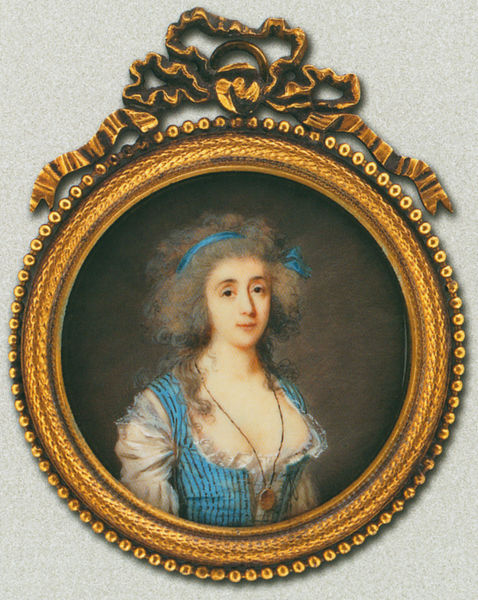
Titel: Dame in blau gestreiftem Kleid mit Medaillon
Künstler: Jacques Antoine Marie Lemoine
Institution: Celle, Bomann-Museum
Schlagwörter: blau, gemälde, kopf, weiß, ausschnitt, brust, decolte, frau, frisur, grau, kleid, dame, malerei, ornament, schleife, augen, band, bluse, gesicht, rahmen, spitze, hals, portrait, porträt, schauen, spiegel, gold, haare, dekollete, dekoltee, locken, rund, perücke, rahmung, mieder, kette, haarband, streifen, halskette, medaillon, wappen, amulett, korsett, dekolltee, golden, gülden, hofdame, dekolte, taler, olga